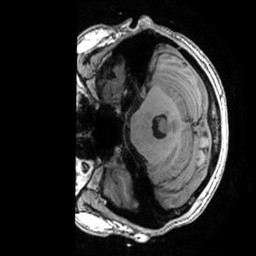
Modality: T1w
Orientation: axial